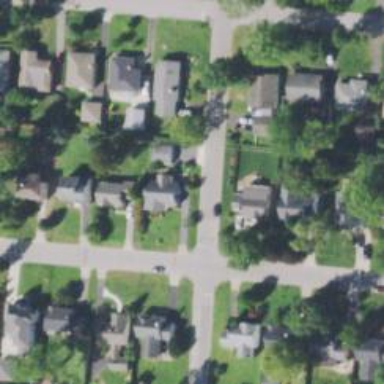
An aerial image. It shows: Residential driveway serving as service road.